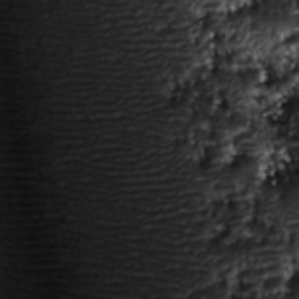
Label: frost